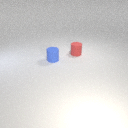
small blue rubber cylinder in front of small red rubber cylinder